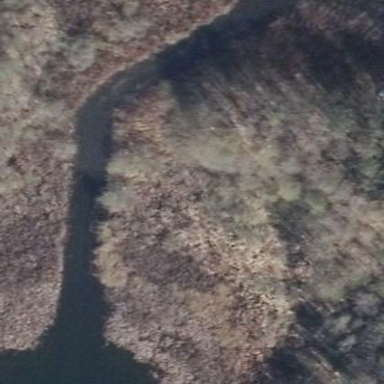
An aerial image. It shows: Wetland area dominated by reedbeds.